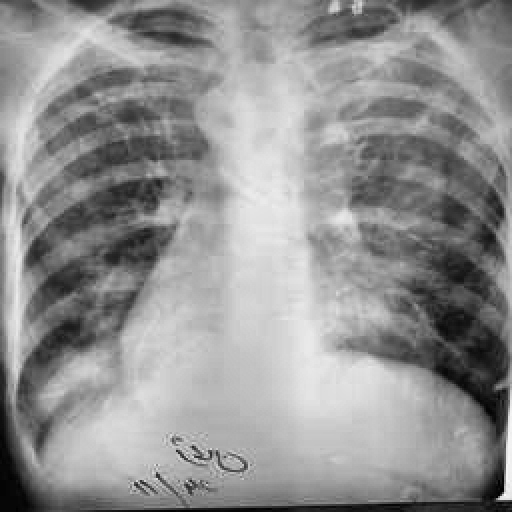
Finding: TUBERCULOSIS